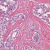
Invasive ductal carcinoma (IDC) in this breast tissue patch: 1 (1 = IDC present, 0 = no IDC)